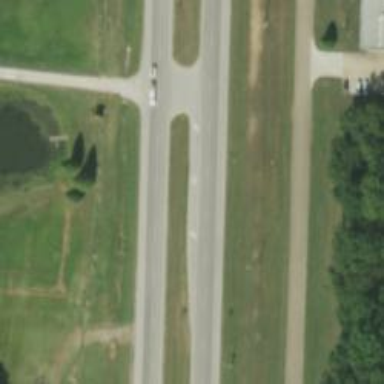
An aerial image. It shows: This image shows trunk highway that functions as expressway.